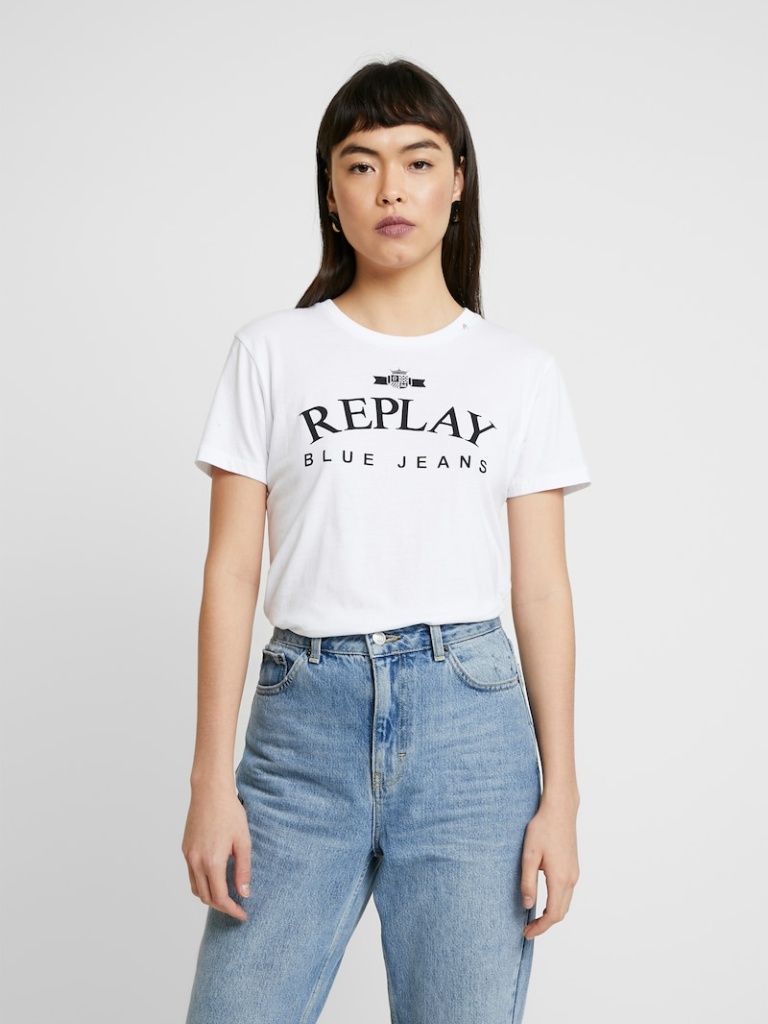
cotton relaxed short sleeve hip length Fully Tucked in crew t-shirt